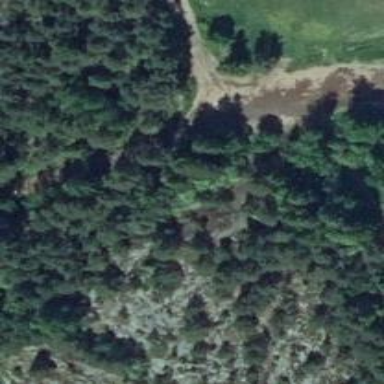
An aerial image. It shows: Cliff in nature.